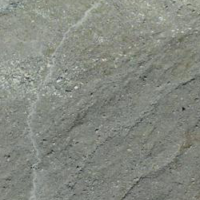
EUNIS habitat code: 48
Species observed at this site:
Androsace alpina